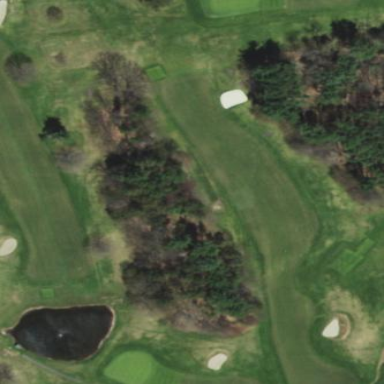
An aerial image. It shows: Rough area in golf course.